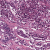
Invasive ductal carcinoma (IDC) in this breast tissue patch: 1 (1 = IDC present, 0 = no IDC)